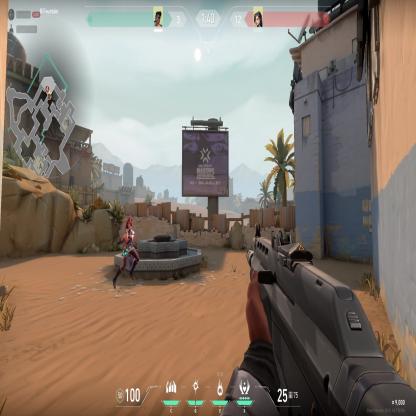
Label: enemy